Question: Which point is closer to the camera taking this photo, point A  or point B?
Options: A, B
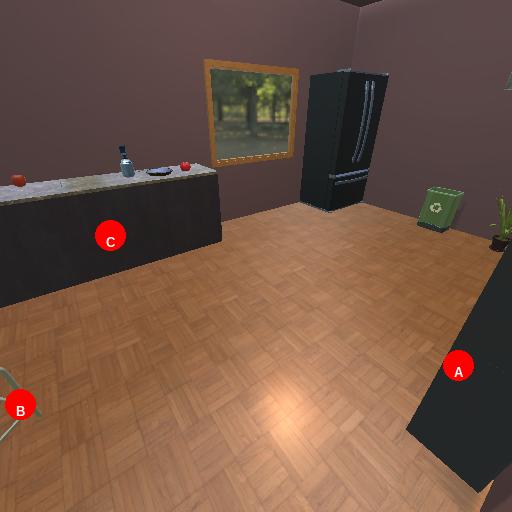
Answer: A